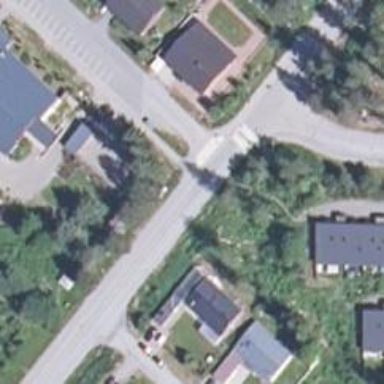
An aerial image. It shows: Residential road with separate sidewalk.